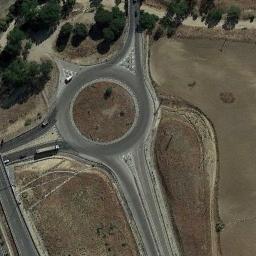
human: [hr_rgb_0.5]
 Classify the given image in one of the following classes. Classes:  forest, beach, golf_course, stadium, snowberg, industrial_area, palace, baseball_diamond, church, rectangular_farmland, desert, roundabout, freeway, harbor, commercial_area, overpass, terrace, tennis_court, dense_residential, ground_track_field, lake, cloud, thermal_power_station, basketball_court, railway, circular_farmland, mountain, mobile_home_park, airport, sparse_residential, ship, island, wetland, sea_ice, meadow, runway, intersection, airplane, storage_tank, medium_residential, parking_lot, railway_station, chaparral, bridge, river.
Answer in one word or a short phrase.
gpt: roundabout